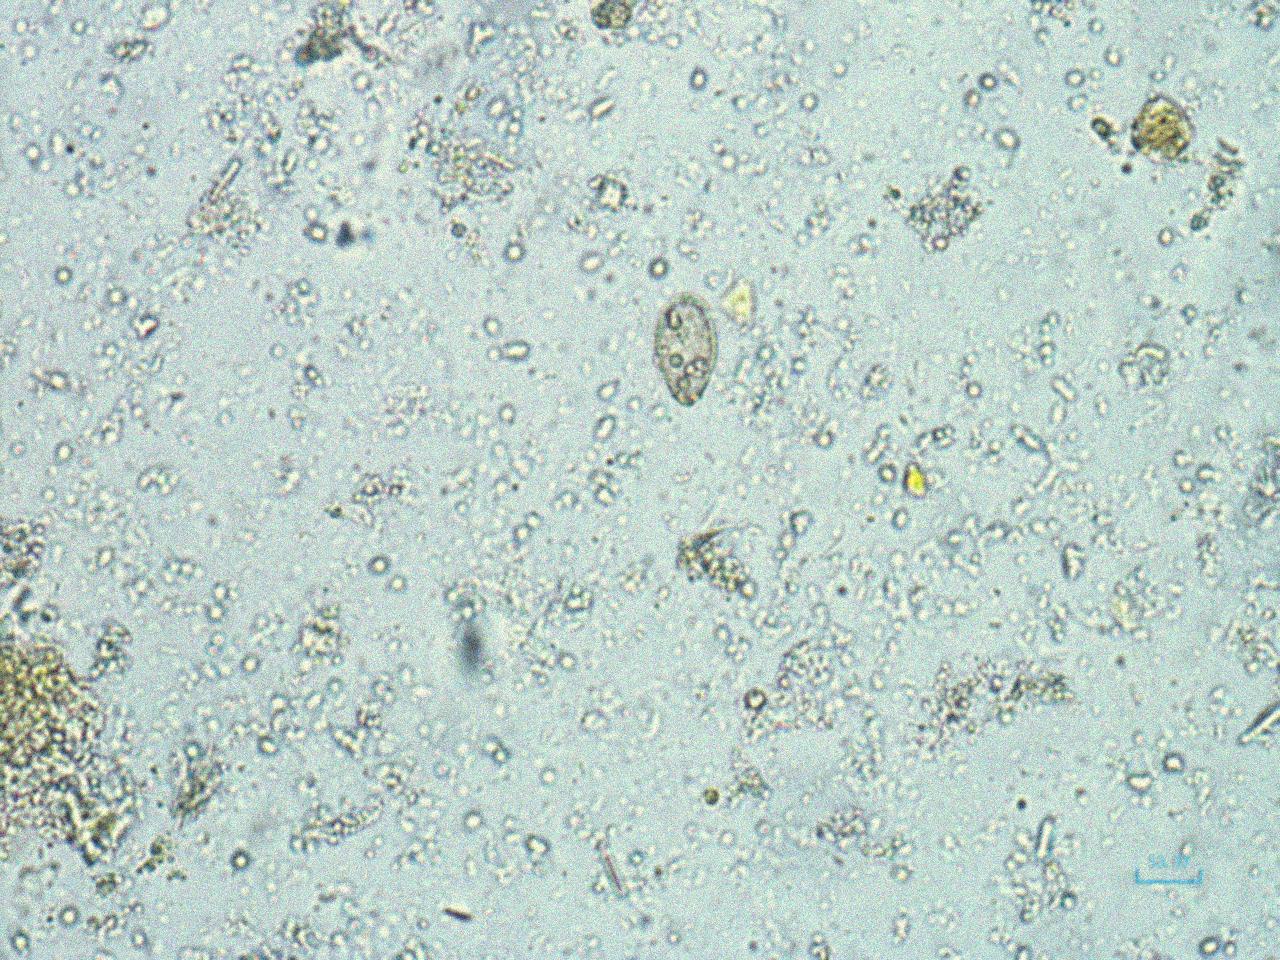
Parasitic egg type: Opisthorchis viverrine